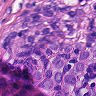
Metastatic tissue present: yes